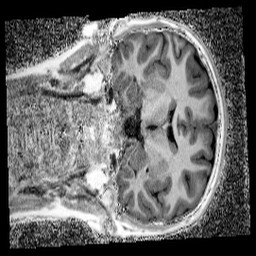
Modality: UNIT1_denoised
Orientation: coronal
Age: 10
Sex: male
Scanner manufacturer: siemens
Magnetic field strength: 3 T
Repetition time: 4 s
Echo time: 0.00299 s